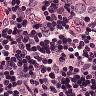
Metastatic tissue present: yes